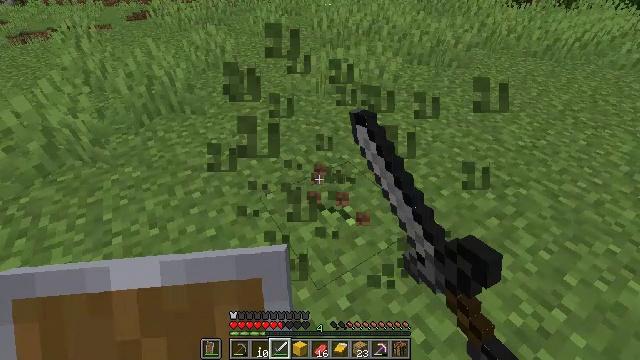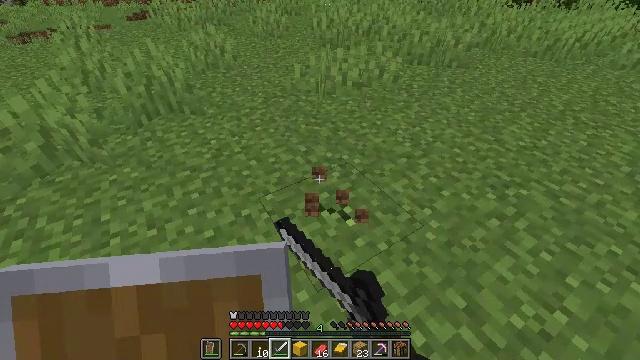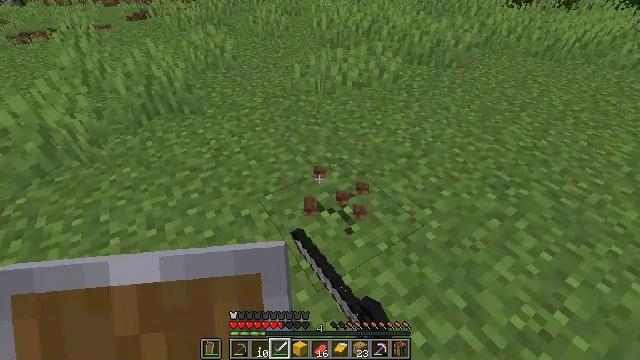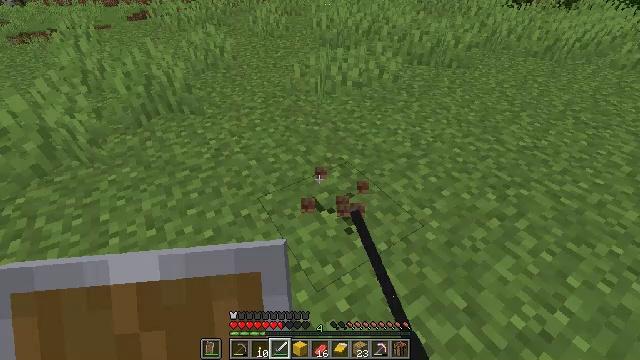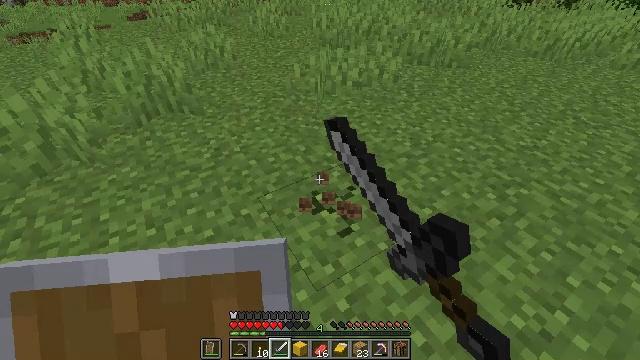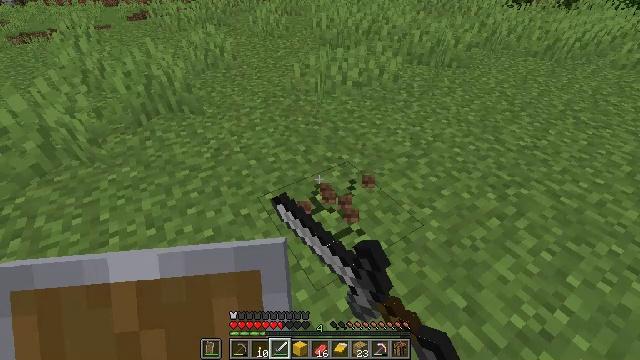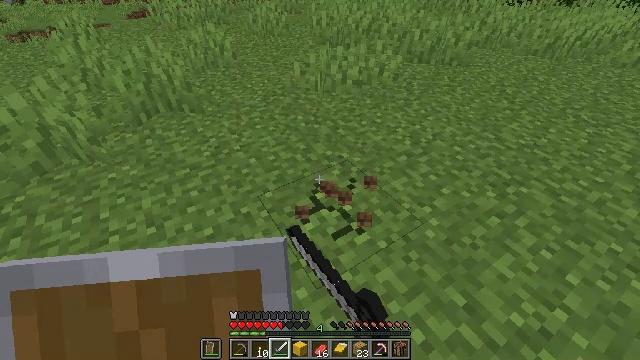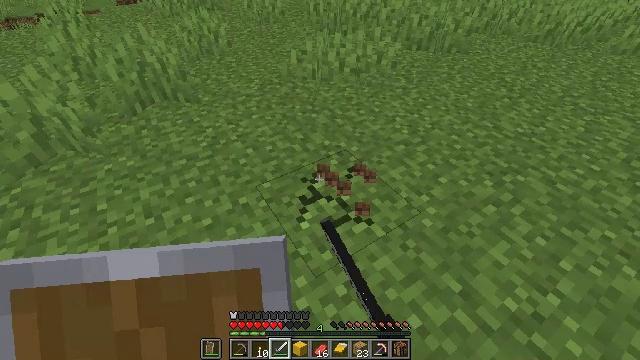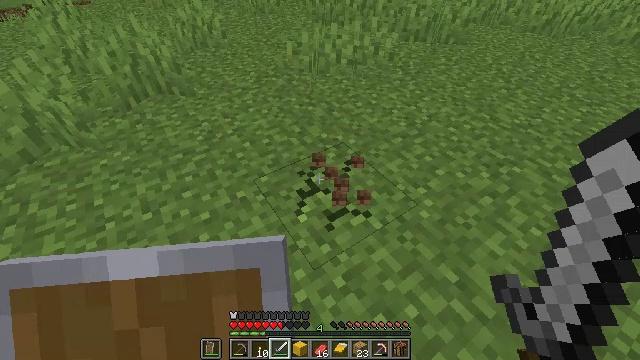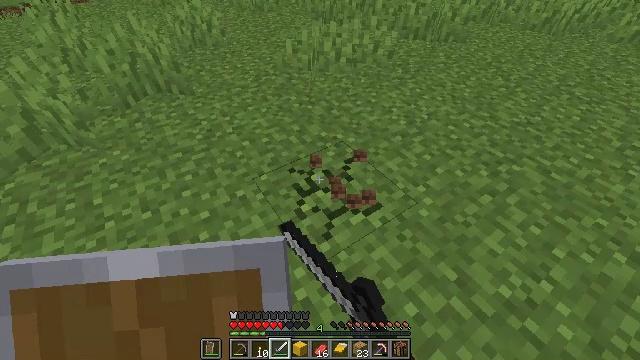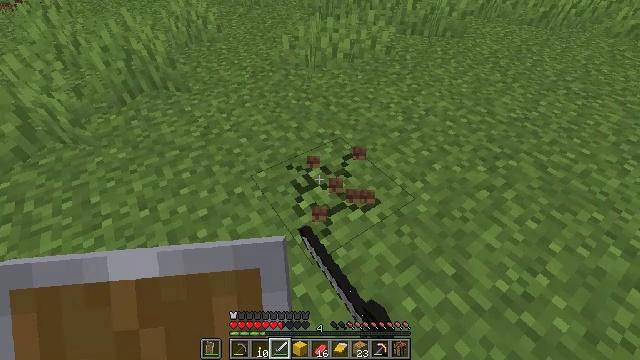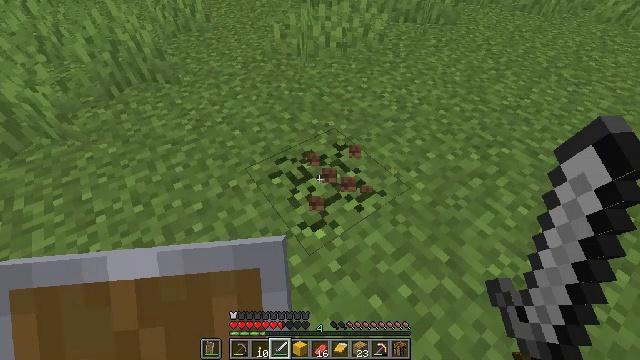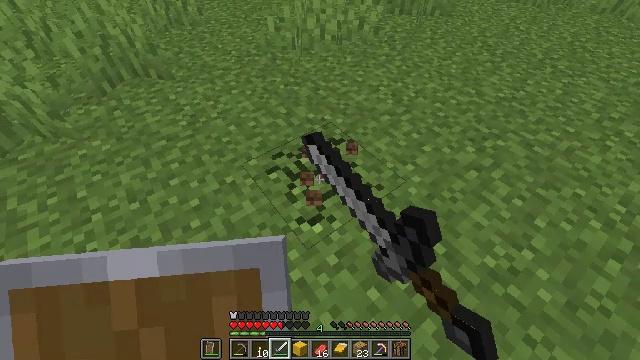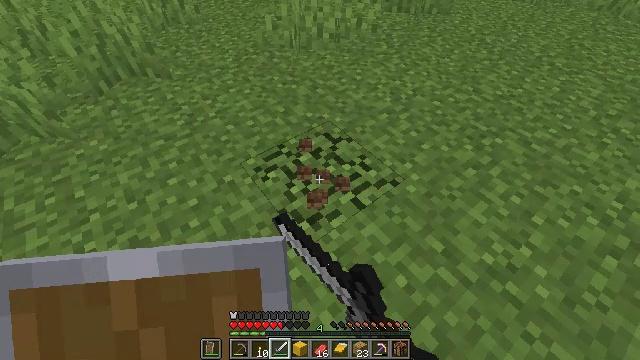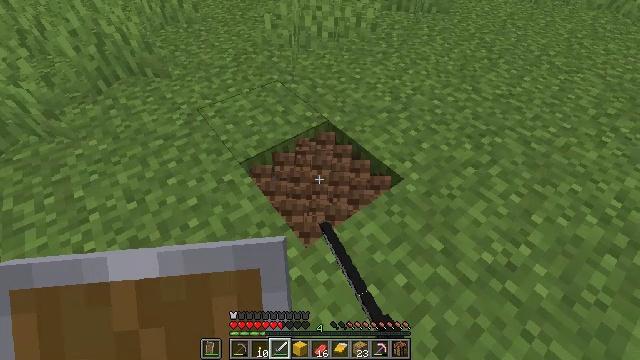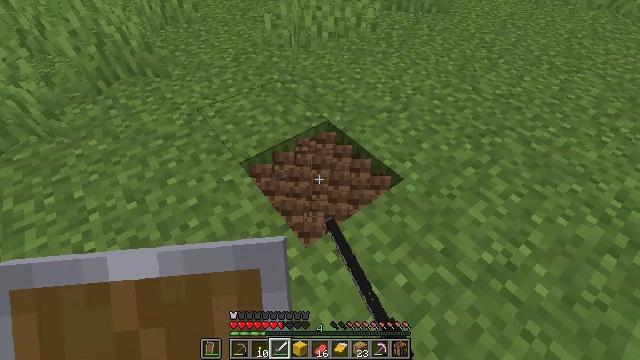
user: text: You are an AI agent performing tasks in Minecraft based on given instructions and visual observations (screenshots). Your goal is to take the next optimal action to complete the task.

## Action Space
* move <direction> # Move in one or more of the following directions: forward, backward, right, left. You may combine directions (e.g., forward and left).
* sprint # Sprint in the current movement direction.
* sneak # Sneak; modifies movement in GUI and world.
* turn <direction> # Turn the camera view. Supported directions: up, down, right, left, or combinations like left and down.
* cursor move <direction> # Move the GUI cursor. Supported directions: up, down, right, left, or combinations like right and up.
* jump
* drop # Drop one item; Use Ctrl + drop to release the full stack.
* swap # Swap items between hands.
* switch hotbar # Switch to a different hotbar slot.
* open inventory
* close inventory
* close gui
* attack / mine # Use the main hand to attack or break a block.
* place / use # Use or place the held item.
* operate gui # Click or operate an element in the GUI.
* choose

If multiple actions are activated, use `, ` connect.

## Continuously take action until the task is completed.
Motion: motion action
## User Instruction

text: Dig up the grass block for dirt.
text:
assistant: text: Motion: attack / mine
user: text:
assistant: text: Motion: attack / mine
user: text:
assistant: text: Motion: attack / mine
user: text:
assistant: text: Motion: attack / mine
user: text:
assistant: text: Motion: attack / mine
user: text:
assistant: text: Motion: attack / mine
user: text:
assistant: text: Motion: turn down, attack / mine
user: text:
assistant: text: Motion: turn down, attack / mine
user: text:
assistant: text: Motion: attack / mine
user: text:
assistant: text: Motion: attack / mine
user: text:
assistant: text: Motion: turn right and down, attack / mine
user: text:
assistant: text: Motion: turn right and down, attack / mine
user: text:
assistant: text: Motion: attack / mine
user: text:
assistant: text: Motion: attack / mine
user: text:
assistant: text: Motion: attack / mine
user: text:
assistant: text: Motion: attack / mine
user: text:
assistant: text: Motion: attack / mine
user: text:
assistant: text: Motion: attack / mine
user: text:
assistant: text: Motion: attack / mine
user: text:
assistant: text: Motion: attack / mine